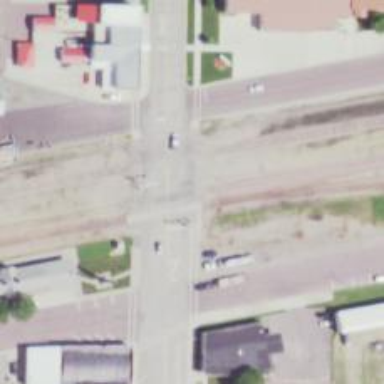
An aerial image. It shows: Railway crossing.